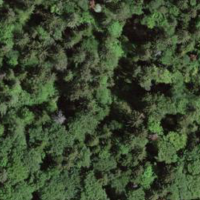
EUNIS habitat code: 43
Species observed at this site:
Lathyrus vernus